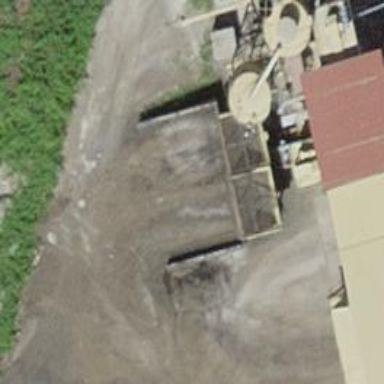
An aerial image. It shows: Industrial building.